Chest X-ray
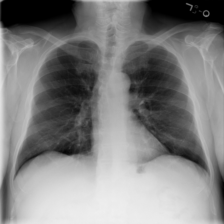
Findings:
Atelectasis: negative
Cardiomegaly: negative
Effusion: negative
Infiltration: negative
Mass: negative
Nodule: negative
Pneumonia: negative
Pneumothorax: negative
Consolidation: negative
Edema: negative
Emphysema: negative
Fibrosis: negative
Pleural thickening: negative
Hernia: negative